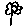
Label: flower